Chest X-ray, PA view. Patient: 32 years old, sex M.
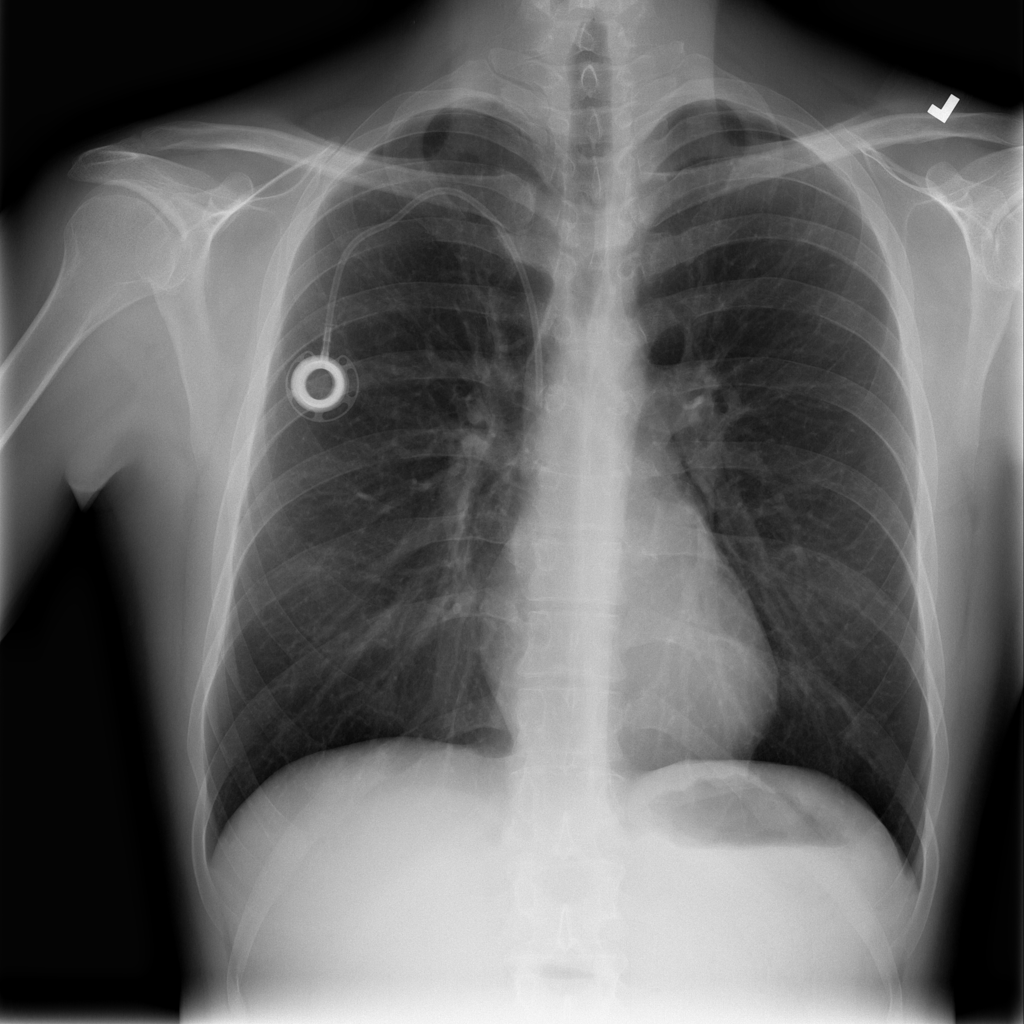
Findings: No Finding